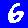
Digit: 6